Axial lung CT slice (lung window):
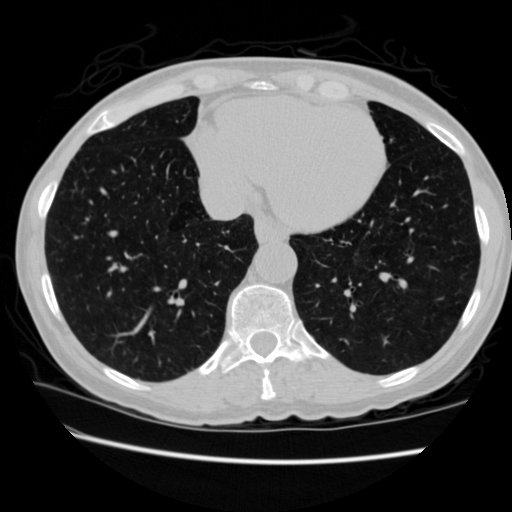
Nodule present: no